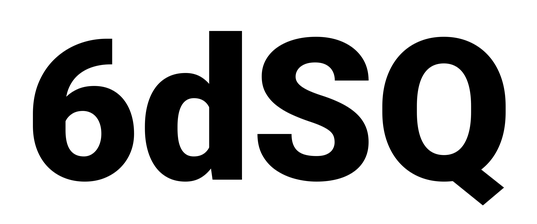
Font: Roboto_Black